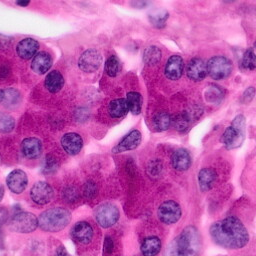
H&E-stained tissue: Pancreatic